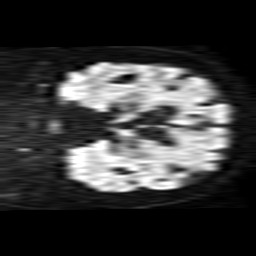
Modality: TRACE
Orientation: coronal
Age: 82
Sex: female
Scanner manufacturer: philips
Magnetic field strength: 1.5 T
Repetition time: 3.648 s
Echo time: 0.09255 s